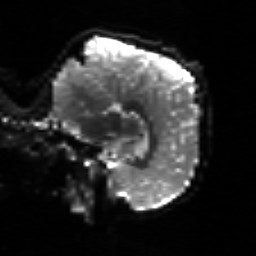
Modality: sbref
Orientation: sagittal
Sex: female
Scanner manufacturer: siemens
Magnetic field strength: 3 T
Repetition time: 5 s
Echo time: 0.071 s